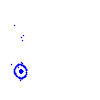
Particle: kaon